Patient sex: M
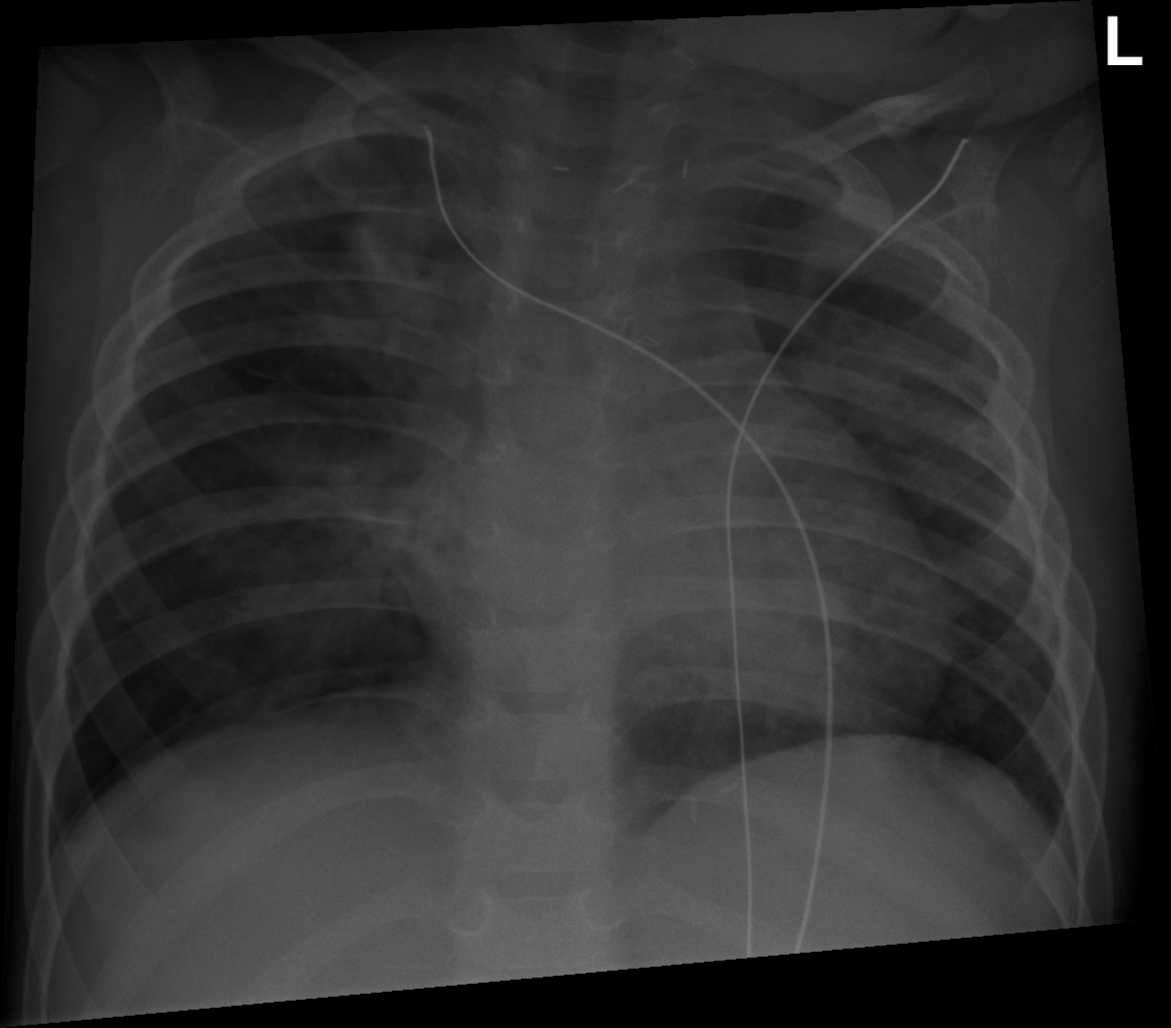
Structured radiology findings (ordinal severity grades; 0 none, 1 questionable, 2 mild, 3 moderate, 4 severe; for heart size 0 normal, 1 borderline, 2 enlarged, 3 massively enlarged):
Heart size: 0
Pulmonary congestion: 2
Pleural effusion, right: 0
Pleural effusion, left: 0
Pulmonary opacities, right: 2
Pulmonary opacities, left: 2
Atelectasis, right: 2
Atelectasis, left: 2